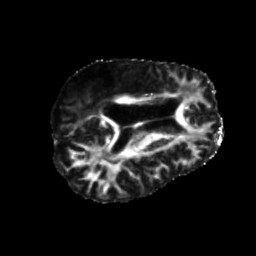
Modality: FA
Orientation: axial
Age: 43
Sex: male
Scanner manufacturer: siemens
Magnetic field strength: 3 T
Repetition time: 5.25 s
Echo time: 0.08 s